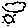
Label: cloud